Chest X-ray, AP view. Patient: 23 years old, sex M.
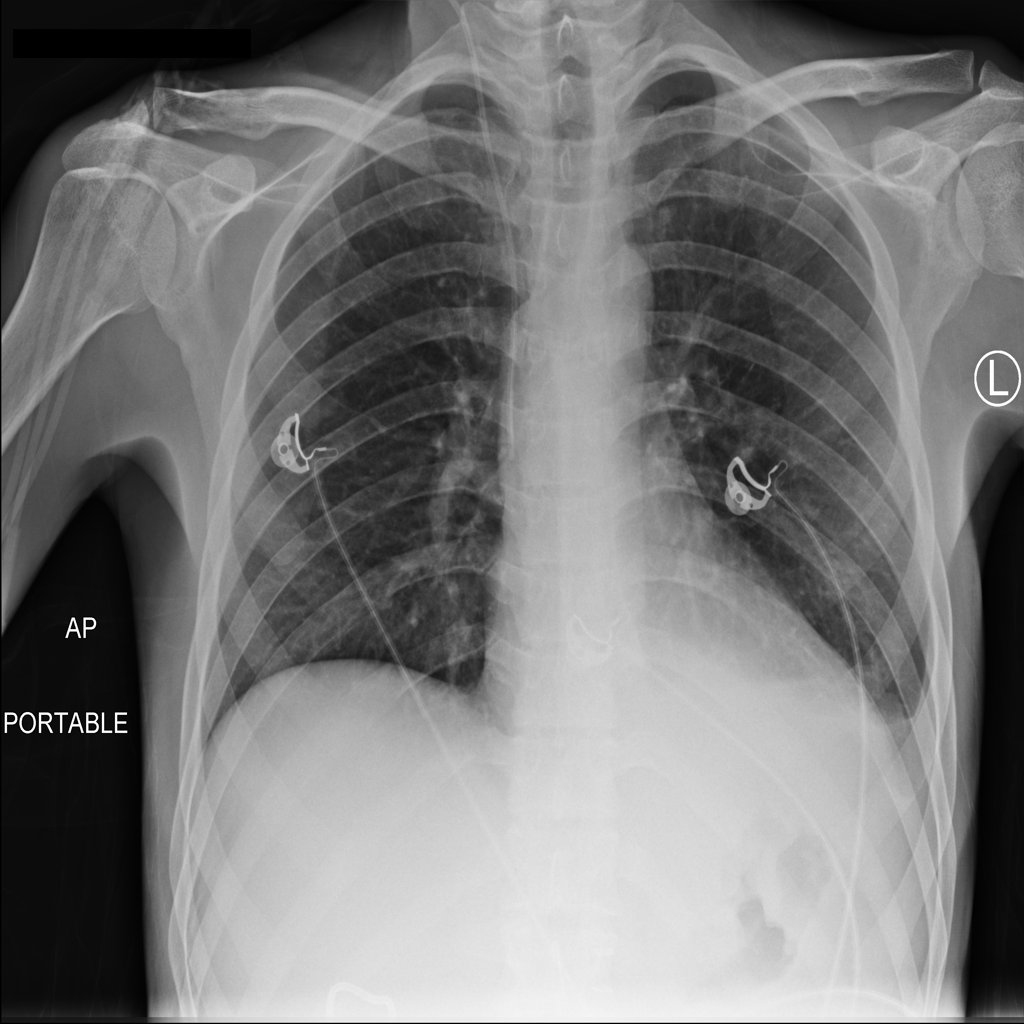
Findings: Cardiomegaly, Effusion